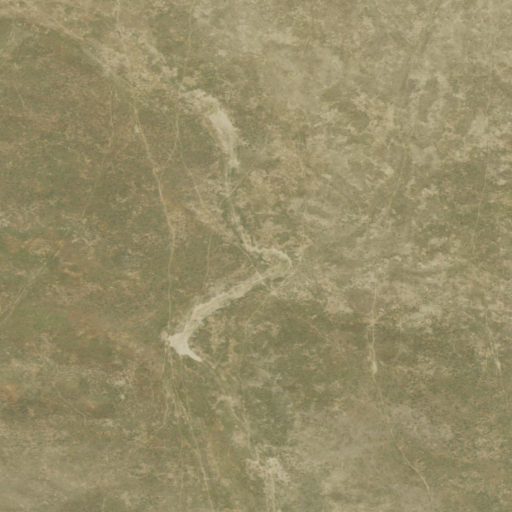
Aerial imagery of valley in Nebraska named Bedding Canyon containing only grassland